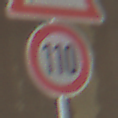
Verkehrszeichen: Geschwindigkeit110
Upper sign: WildwechselLinks
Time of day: Midday
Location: Roofed (Beach)
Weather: Overcast
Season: NotSpecified
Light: Natural